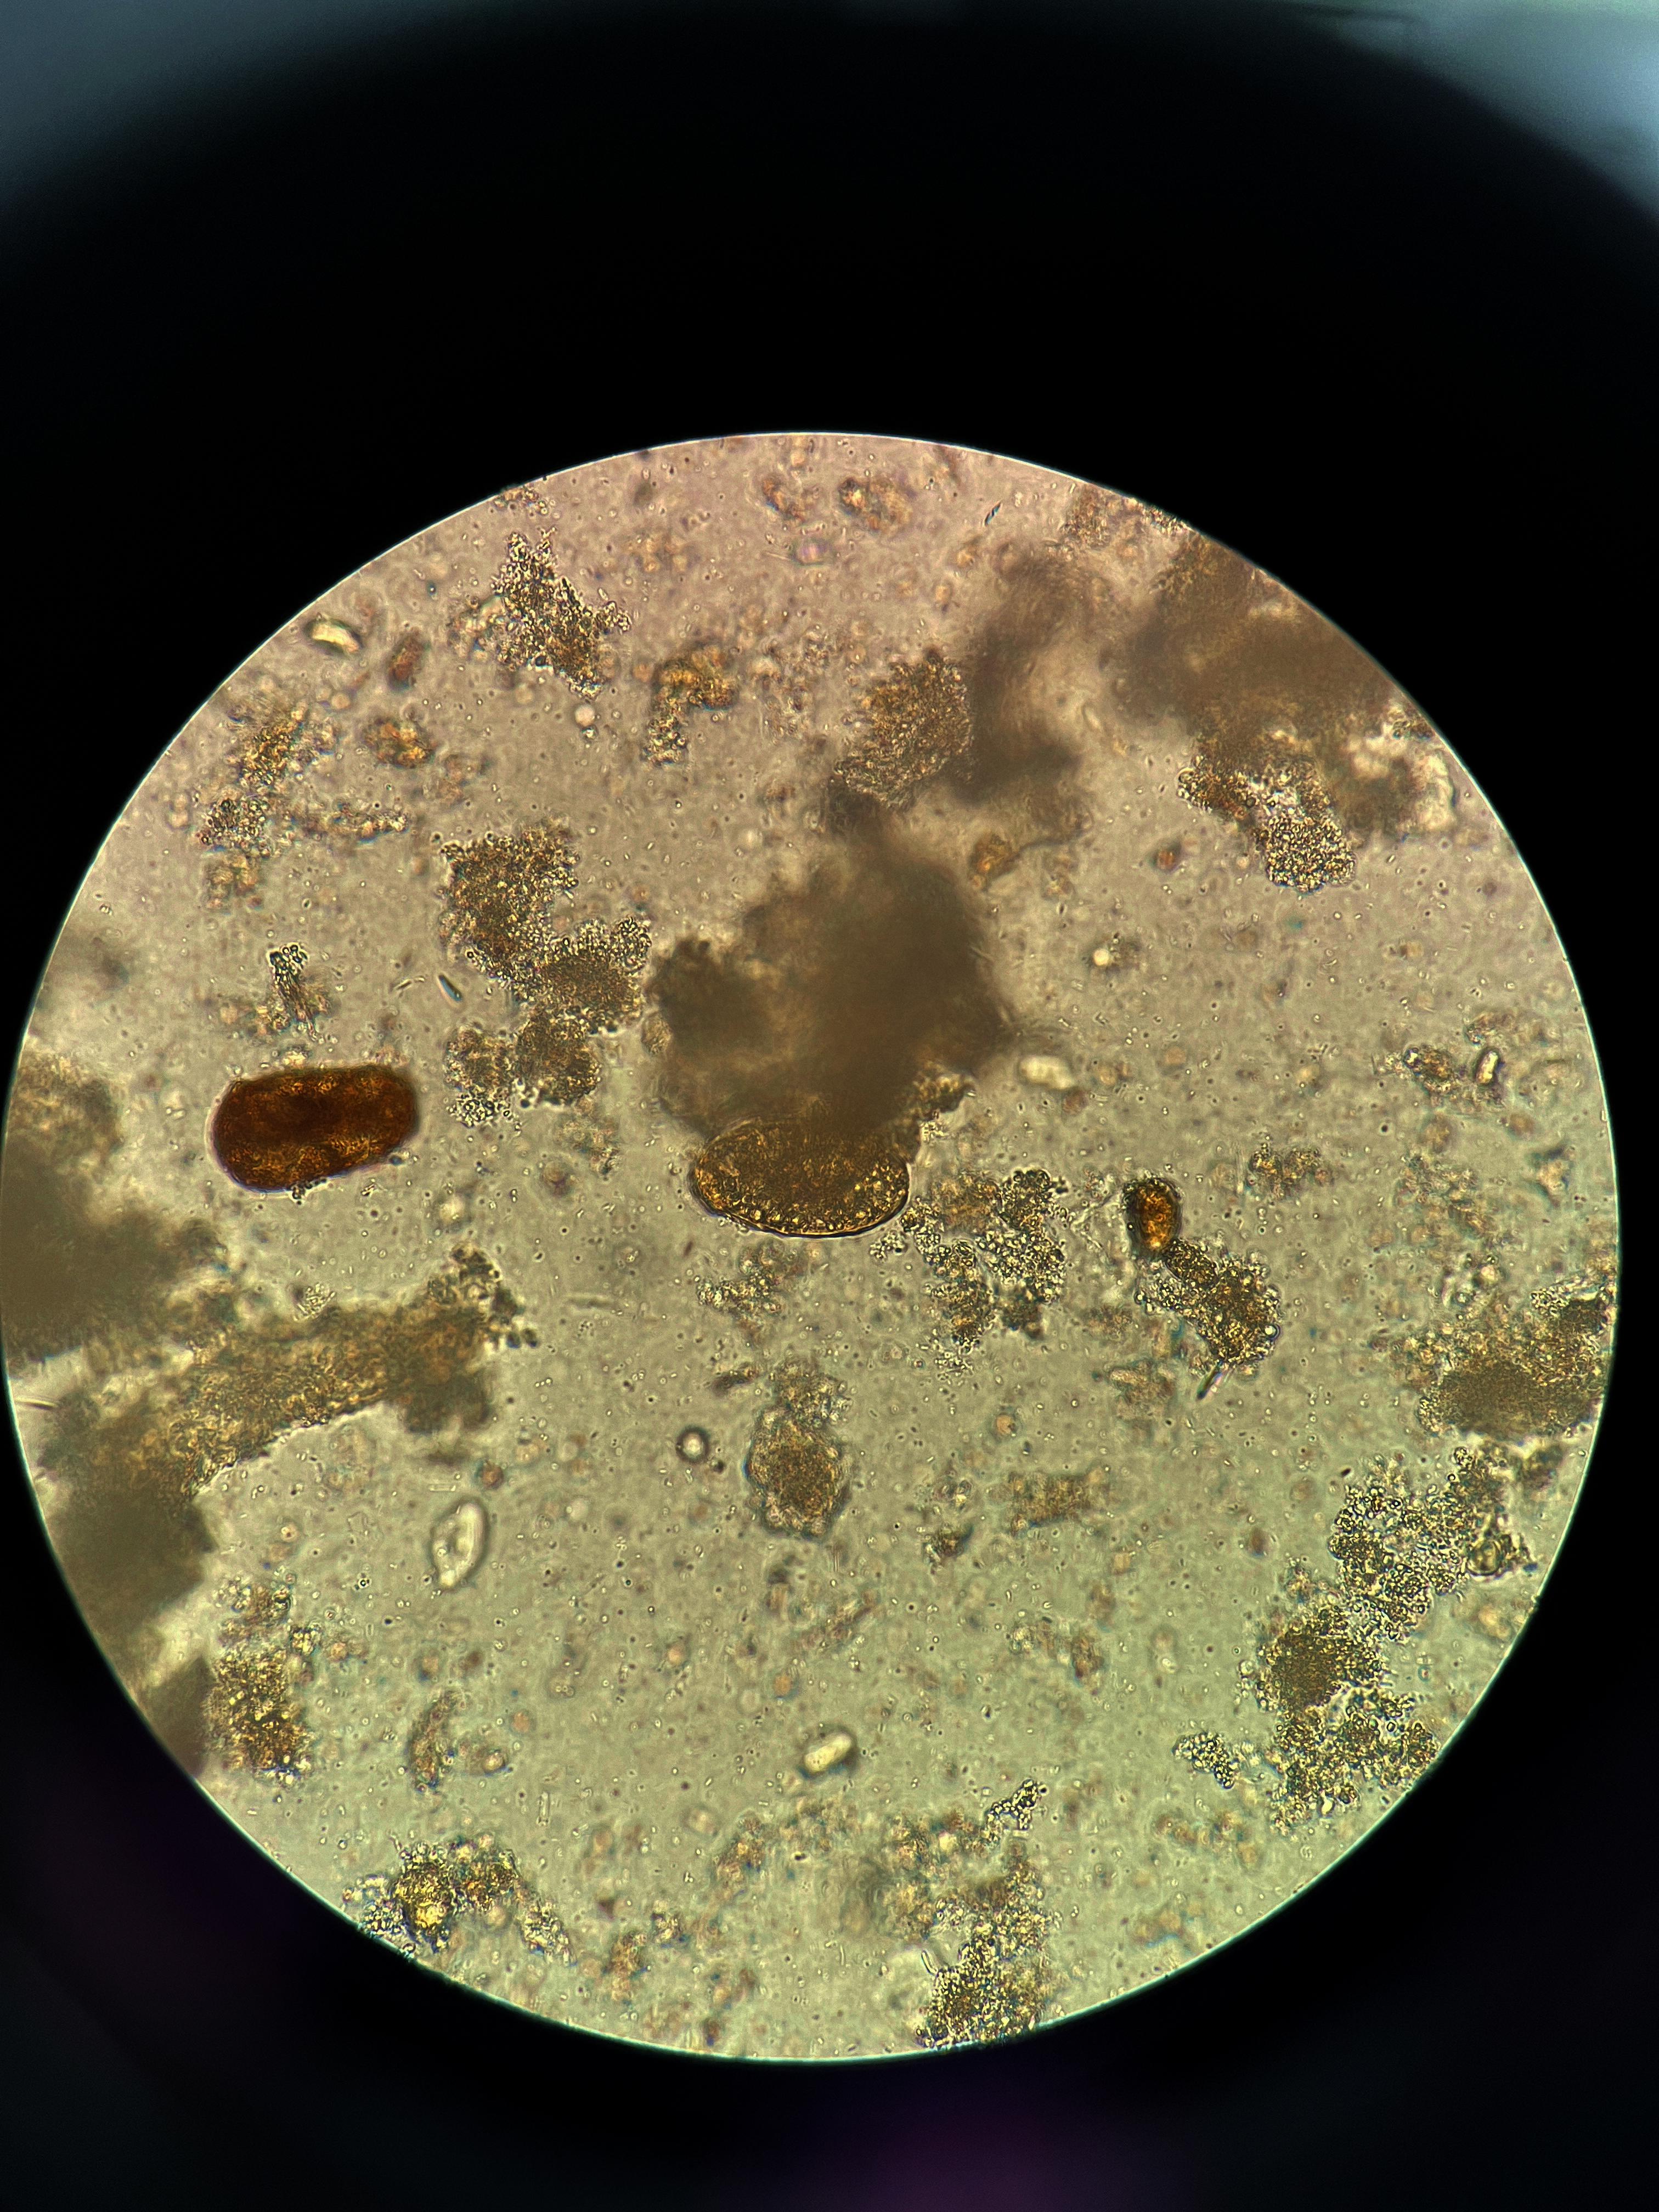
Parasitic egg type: Ascaris lumbricoides